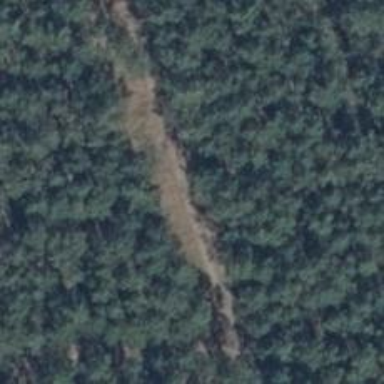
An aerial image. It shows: Sandy track road with grade3 tracktype.